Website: bh-photo
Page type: payment
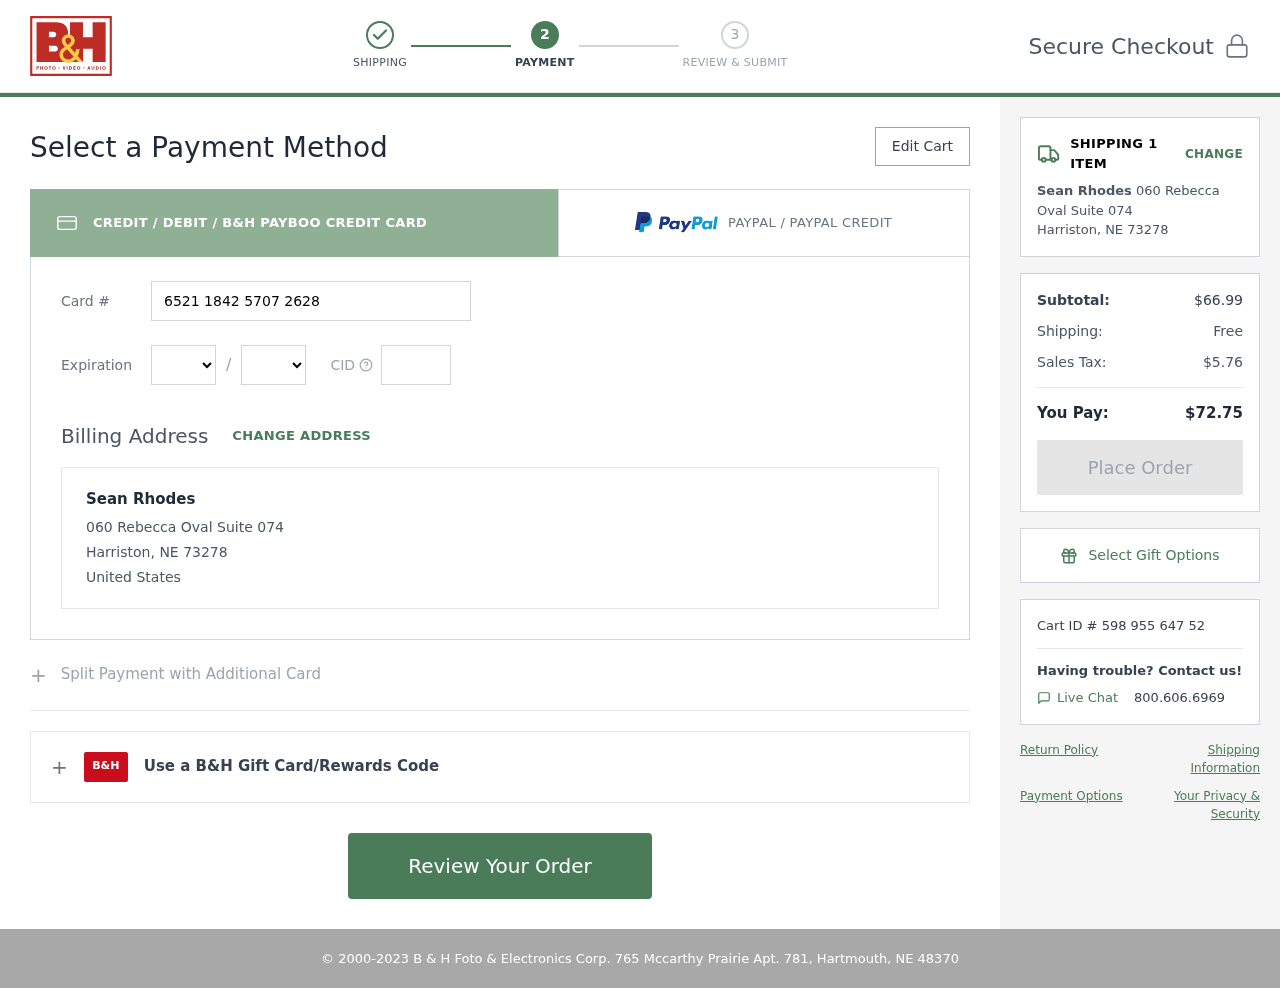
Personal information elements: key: PII_CARD_CVV
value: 737
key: PII_CARD_EXPIRY_MONTH
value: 04
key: PII_CARD_EXPIRY_YEAR
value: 28
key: PII_CARD_NUMBER
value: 6521 1842 5707 2628
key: PII_CITY_STATE_ZIP
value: Harriston, NE 73278
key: PII_COUNTRY
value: United States
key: PII_FULLNAME
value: Sean Rhodes
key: PII_STREET
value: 060 Rebecca Oval Suite 074
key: PII_FULLNAME2
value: Sean Rhodes
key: PII_CITY
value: Harriston
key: PII_STATE_ABBR
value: NE
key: PII_POSTCODE
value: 73278
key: PII_POSTCODE_FULL
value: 73278
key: PII_CITY_STATE
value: Harriston, NE
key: PII_POSTCODE_NUMERIC
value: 73278
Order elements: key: ORDER_NUM_ITEMS
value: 1
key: ORDER_SUBTOTAL
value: $66.99
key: ORDER_SHIPPING_COST
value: Free
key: ORDER_TAX
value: $5.76
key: ORDER_TOTAL
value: $72.75
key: ORDER_ID
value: Cart ID # 598 955 647 52